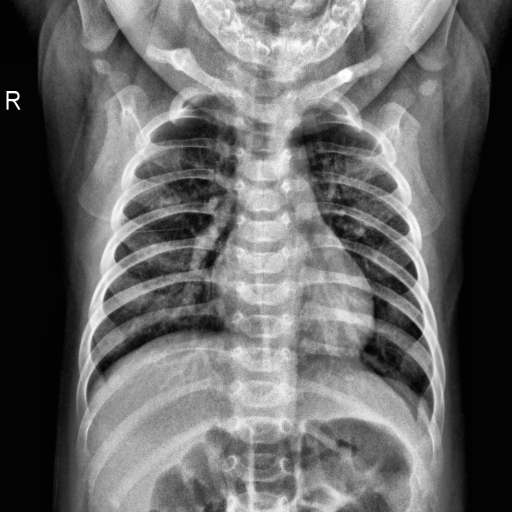
Finding: NORMAL